Question: Ruby 2.0.0, Rails 4.0.3, Windows 8.1 Update, SimpleForm 3.0.1
I'm just trying to build a basic form for a new associate, and I cannot get the Boolean variable :shared to line up. I've tried to reposition it, make it a checkbox, whatever. I know it's probably something basic...
It's the last box on the lower left in the picture:

PostgreSQL lists the variable as shared, Boolean, FALSE.
The form is:
'''
<div class="span8">
<%= simple_form_for Associate.new,
defaults: {label: false},
html: {class: 'form-vertical'},
wrapper: :vertical_form,
wrapper_mappings: {
check_boxes: :vertical_radio_and_checkboxes,
radio_buttons: :vertical_radio_and_checkboxes,
file: :vertical_file_input,
boolean: :vertical_boolean
} do |f| %>
<%= f.input(:name, {autocomplete: :off, placeholder: 'New associate name?'}) %>
<%= f.input(:logon, {autocomplete: :off, placeholder: 'Logon?'}) %>
<%= f.input(:cell, {autocomplete: :off, placeholder: 'Cell?'}) %>
<%= f.input(:secret, {autocomplete: :off, placeholder: 'Secret?'}) %>
<%= f.input(:manager, {autocomplete: :off, placeholder: 'Manager's Logon?'}) %>
<%= f.collection_check_boxes(:role_ids, Role.where(name: "admin"), :id, :name) do |b|
b.label(:"data-value" => b.value) { b.check_box + " Administrator?" } end %>
<%= f.input(:shared, as: :boolean) %>
<%= f.button(:submit, class: 'btn btn-primary') %>
<% end %>
</div>
'''
The schema is:
'''
create_table "associates", force: true do |t|
t.string "logon", null: false
t.string "name"
t.string "email"
t.string "cell"
t.string "secret"
t.string "crypted_password", null: false
t.string "salt", null: false
t.boolean "shared", null: false
t.integer "manager_id"
t.integer "company_id"
t.string "remember_me_token"
t.datetime "remember_me_token_expires_at"
t.datetime "created_at"
t.datetime "updated_at"
end
'''
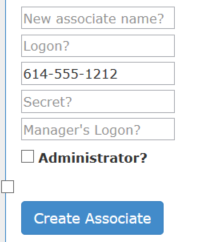
Answer: The fix was to add "boolean_style: :inline" into the statement.
'''
<%= f.input(:shared, as: :boolean, boolean_style: :inline) %>
'''
EDIT:
The above change corrected the alignment problem as asked. However, it then became impossible to correctly label the checkbox. I finally found the fix at
<URL>
There are several options and permutations there, as well as discussions. Also, the fix as presented had some errors. The changes that I made that worked follow.
Final HTML statement:
'''
= f.input(:shared, label: "Shared device?", boolean_style: :inline, input_html: {checked: false}, wrapper: :checkbox )
'''
Added to config/initializers/simple_form_bootstrap.rb:
'''
config.wrappers :checkbox, tag: 'div', class: 'control-group', error_class: 'error' do |b|
b.wrapper tag: 'div', class: 'controls' do |ba|
ba.use :label_input
end
end
'''
Added to app/assets/stylesheets/application.css.scss
'''
//Checkbox right fix
label.checkbox {
text-align: left !important;
}
input[type=checkbox] {
margin-right: 10px !important;
}
'''